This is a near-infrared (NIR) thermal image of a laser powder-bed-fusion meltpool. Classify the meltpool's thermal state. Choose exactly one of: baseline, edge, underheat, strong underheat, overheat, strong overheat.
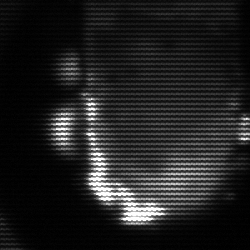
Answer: baseline